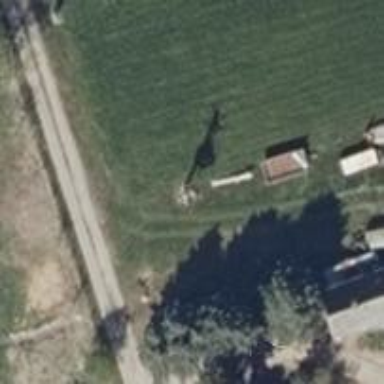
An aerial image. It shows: Power pole.